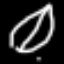
Label: leaf